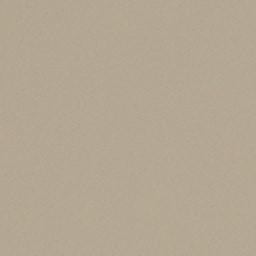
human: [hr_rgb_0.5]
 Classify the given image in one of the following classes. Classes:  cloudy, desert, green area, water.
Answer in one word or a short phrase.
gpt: desert